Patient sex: M
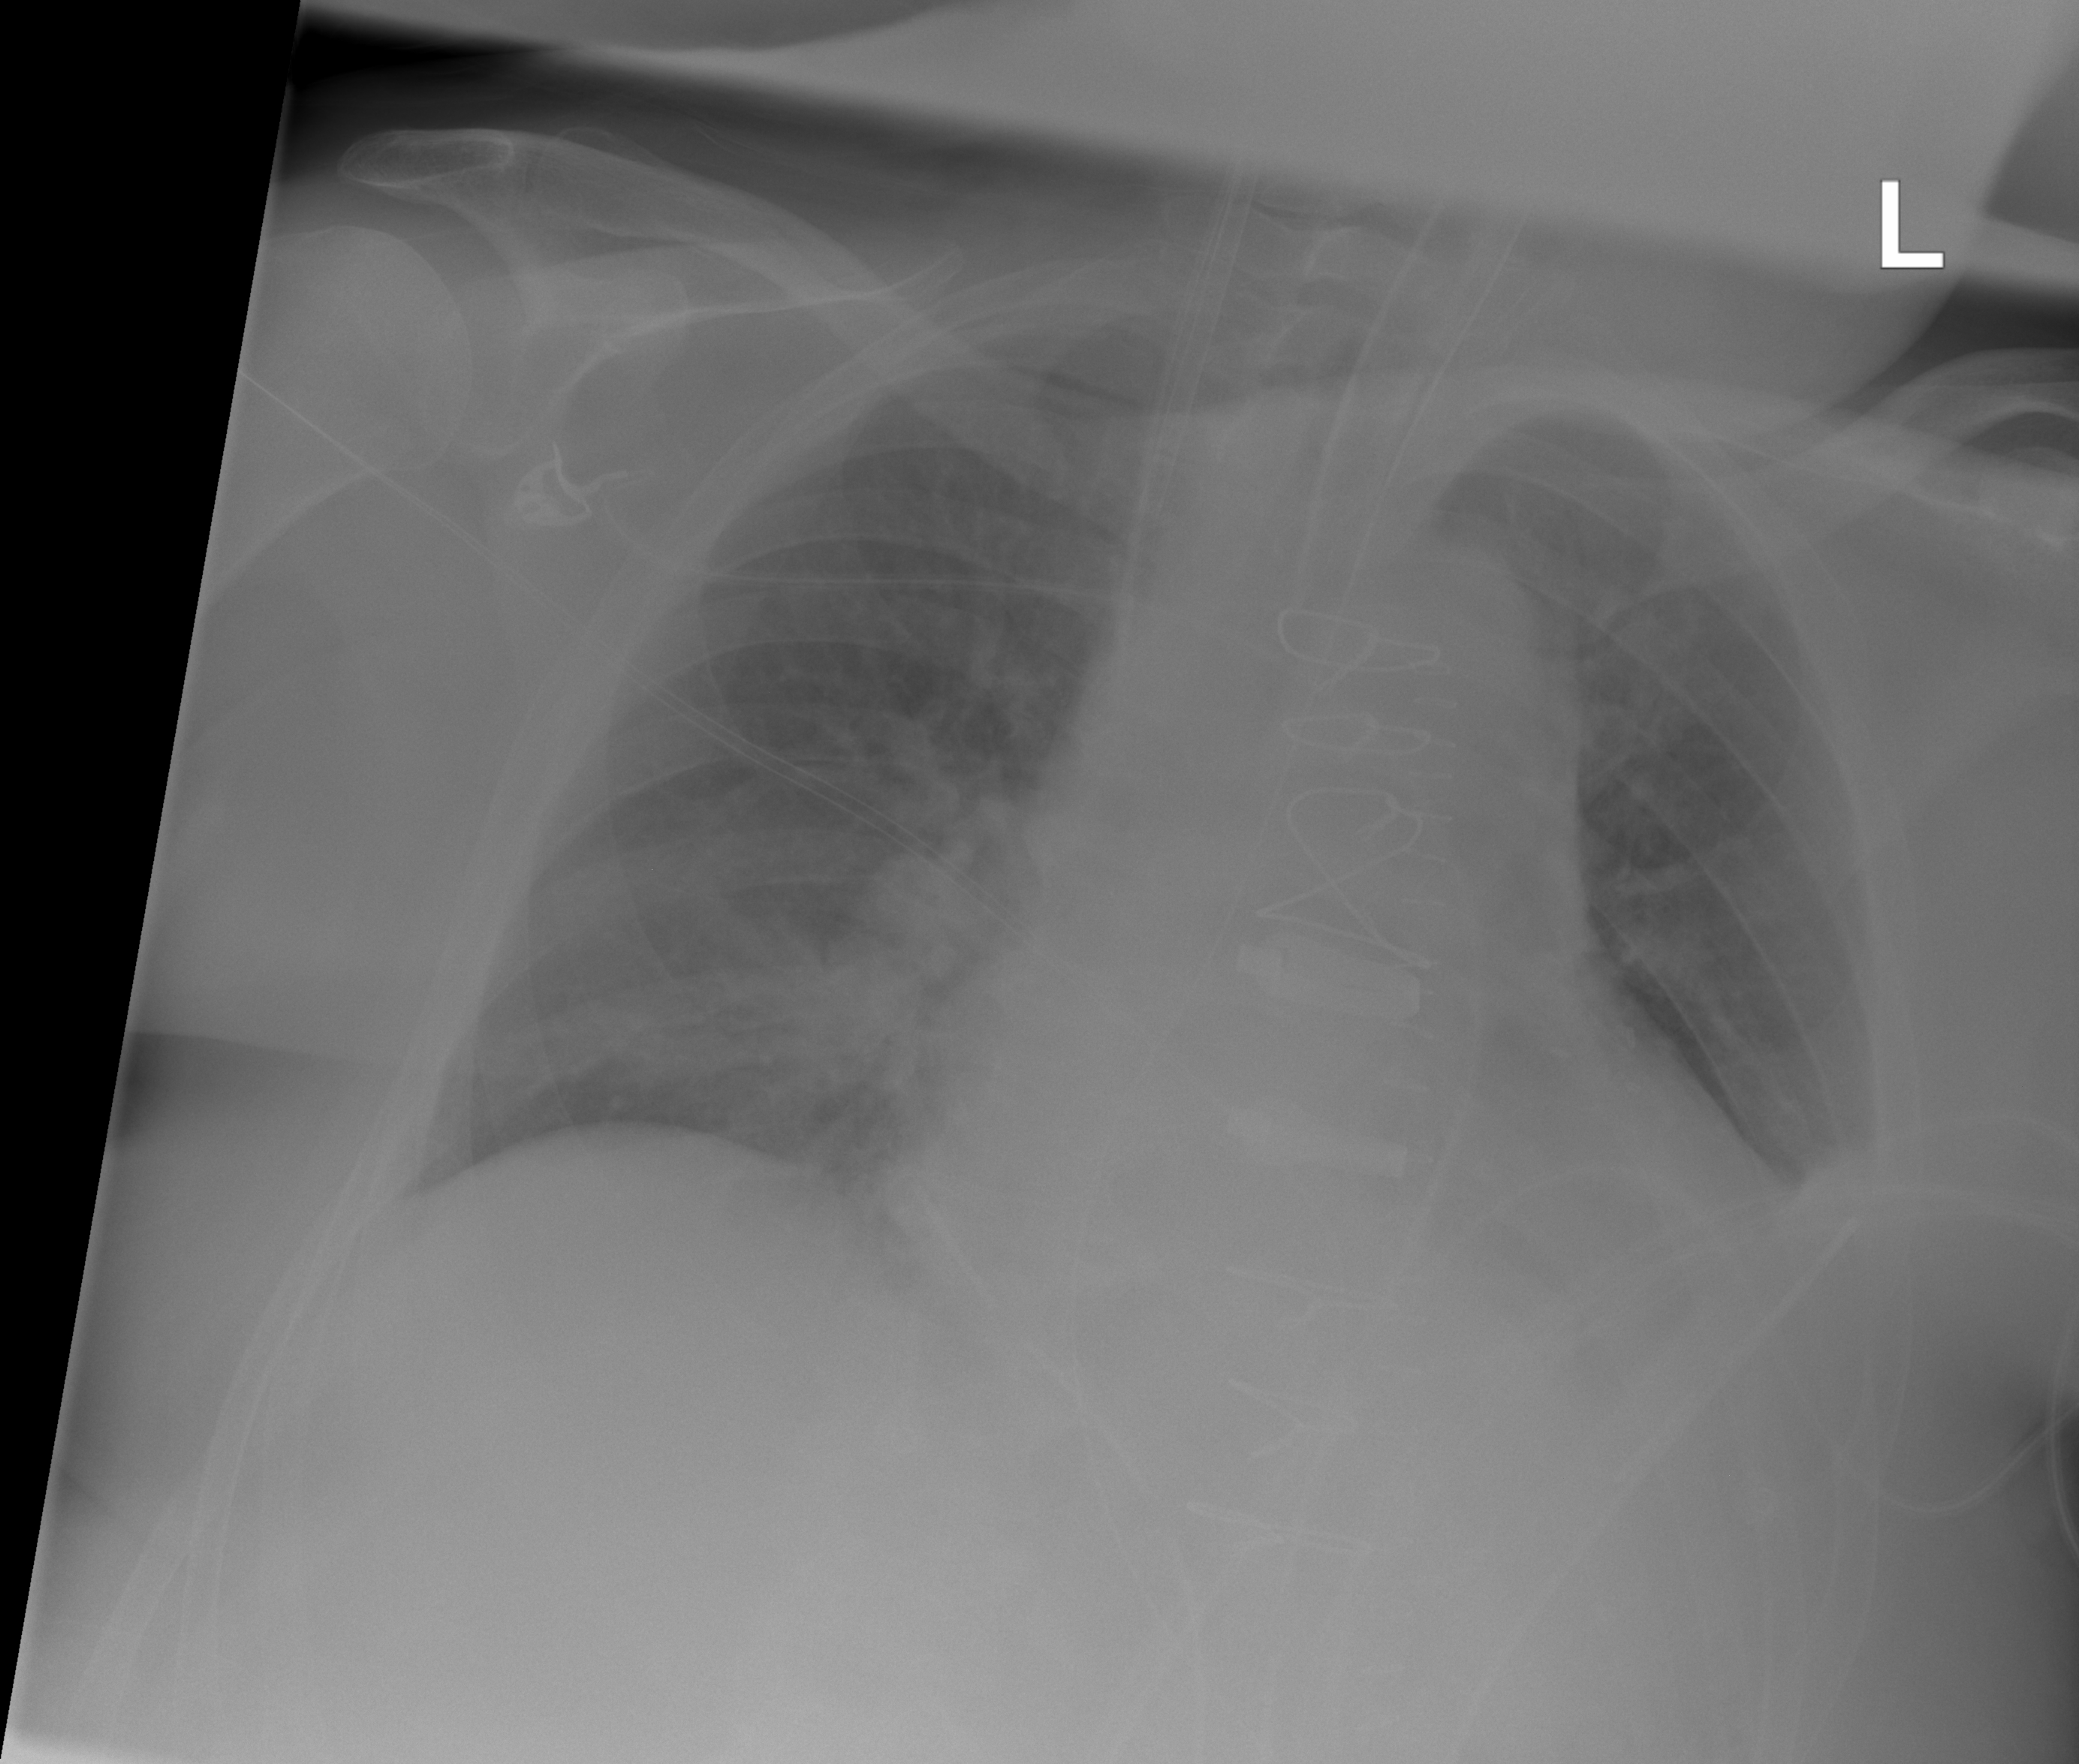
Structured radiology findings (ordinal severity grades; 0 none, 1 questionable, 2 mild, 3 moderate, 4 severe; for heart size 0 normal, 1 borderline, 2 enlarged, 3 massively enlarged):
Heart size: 2
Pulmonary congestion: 2
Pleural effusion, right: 0
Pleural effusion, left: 2
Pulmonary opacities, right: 0
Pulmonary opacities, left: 0
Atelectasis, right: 0
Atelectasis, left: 0